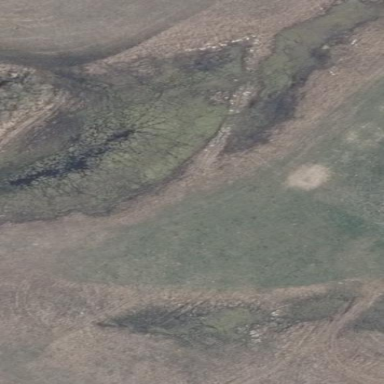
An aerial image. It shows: Beautiful wet meadow natural wetland.